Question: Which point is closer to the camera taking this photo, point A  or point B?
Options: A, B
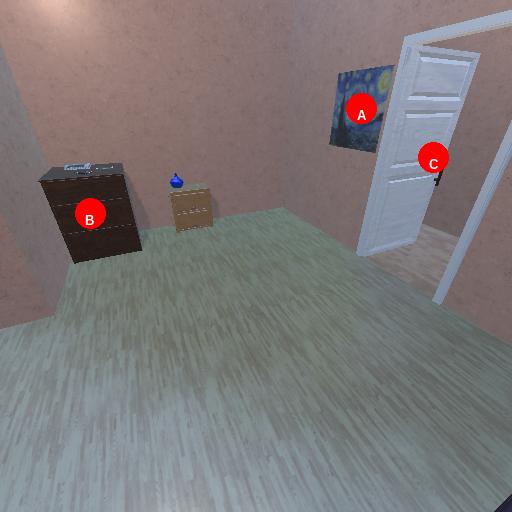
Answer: A